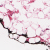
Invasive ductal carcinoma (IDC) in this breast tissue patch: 0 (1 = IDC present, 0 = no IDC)